Question: Here's a screenshot of one of our current Azure subscriptions:

Is it possible to rename the domain for .. say 'Pew pew #1' from 'someLameLoginUserAccount.onmicrosoft.com' to 'purekrome-pewpew1.onmicrosoft.com'
(assumption: that FQDN isn't 'taken' on .. I guess Azure AD).
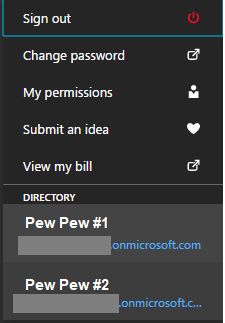
Answer: No, it is not possible. Please refer to this <URL>.
> Is it possible to add a new custom AD and then drop/delete this
***.onmicrosoft.com AD? NOTE: this is before any resource is created/add.
No, it is also impossible, you could create custom AD, but you could not delete the default Azure AD directory(***.onmicrosoft.com).